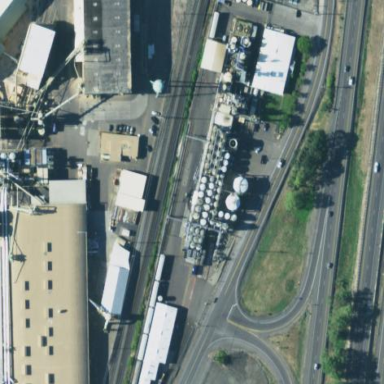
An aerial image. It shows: Industrial area.